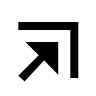
Cursor type: resize_ne
OS/theme: linux-notwaita
Variant: black